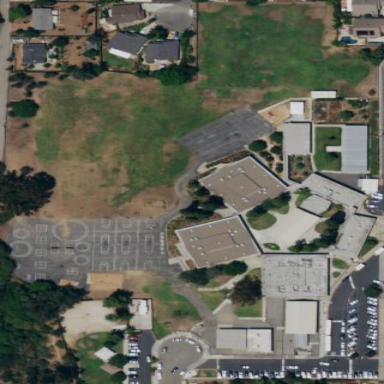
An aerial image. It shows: School.